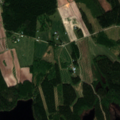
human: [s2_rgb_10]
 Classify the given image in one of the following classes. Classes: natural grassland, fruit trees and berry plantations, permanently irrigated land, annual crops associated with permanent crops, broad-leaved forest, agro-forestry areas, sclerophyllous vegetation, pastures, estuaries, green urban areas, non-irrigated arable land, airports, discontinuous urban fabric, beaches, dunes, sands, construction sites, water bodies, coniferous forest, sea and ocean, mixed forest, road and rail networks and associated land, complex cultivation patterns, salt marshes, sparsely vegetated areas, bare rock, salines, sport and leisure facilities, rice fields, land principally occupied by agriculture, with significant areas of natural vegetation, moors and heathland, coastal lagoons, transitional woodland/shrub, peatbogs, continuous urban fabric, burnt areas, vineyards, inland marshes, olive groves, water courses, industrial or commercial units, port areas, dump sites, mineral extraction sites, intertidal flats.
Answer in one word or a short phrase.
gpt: land principally occupied by agriculture, with significant areas of natural vegetation, coniferous forest, mixed forest, water bodies